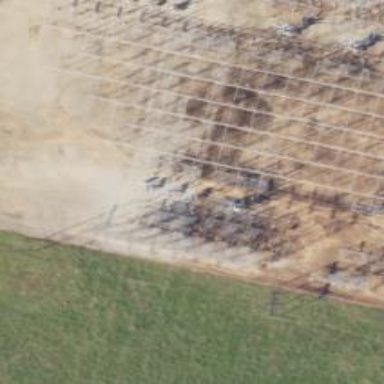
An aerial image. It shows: Switch for power supply.